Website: crate-barrel
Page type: receipt
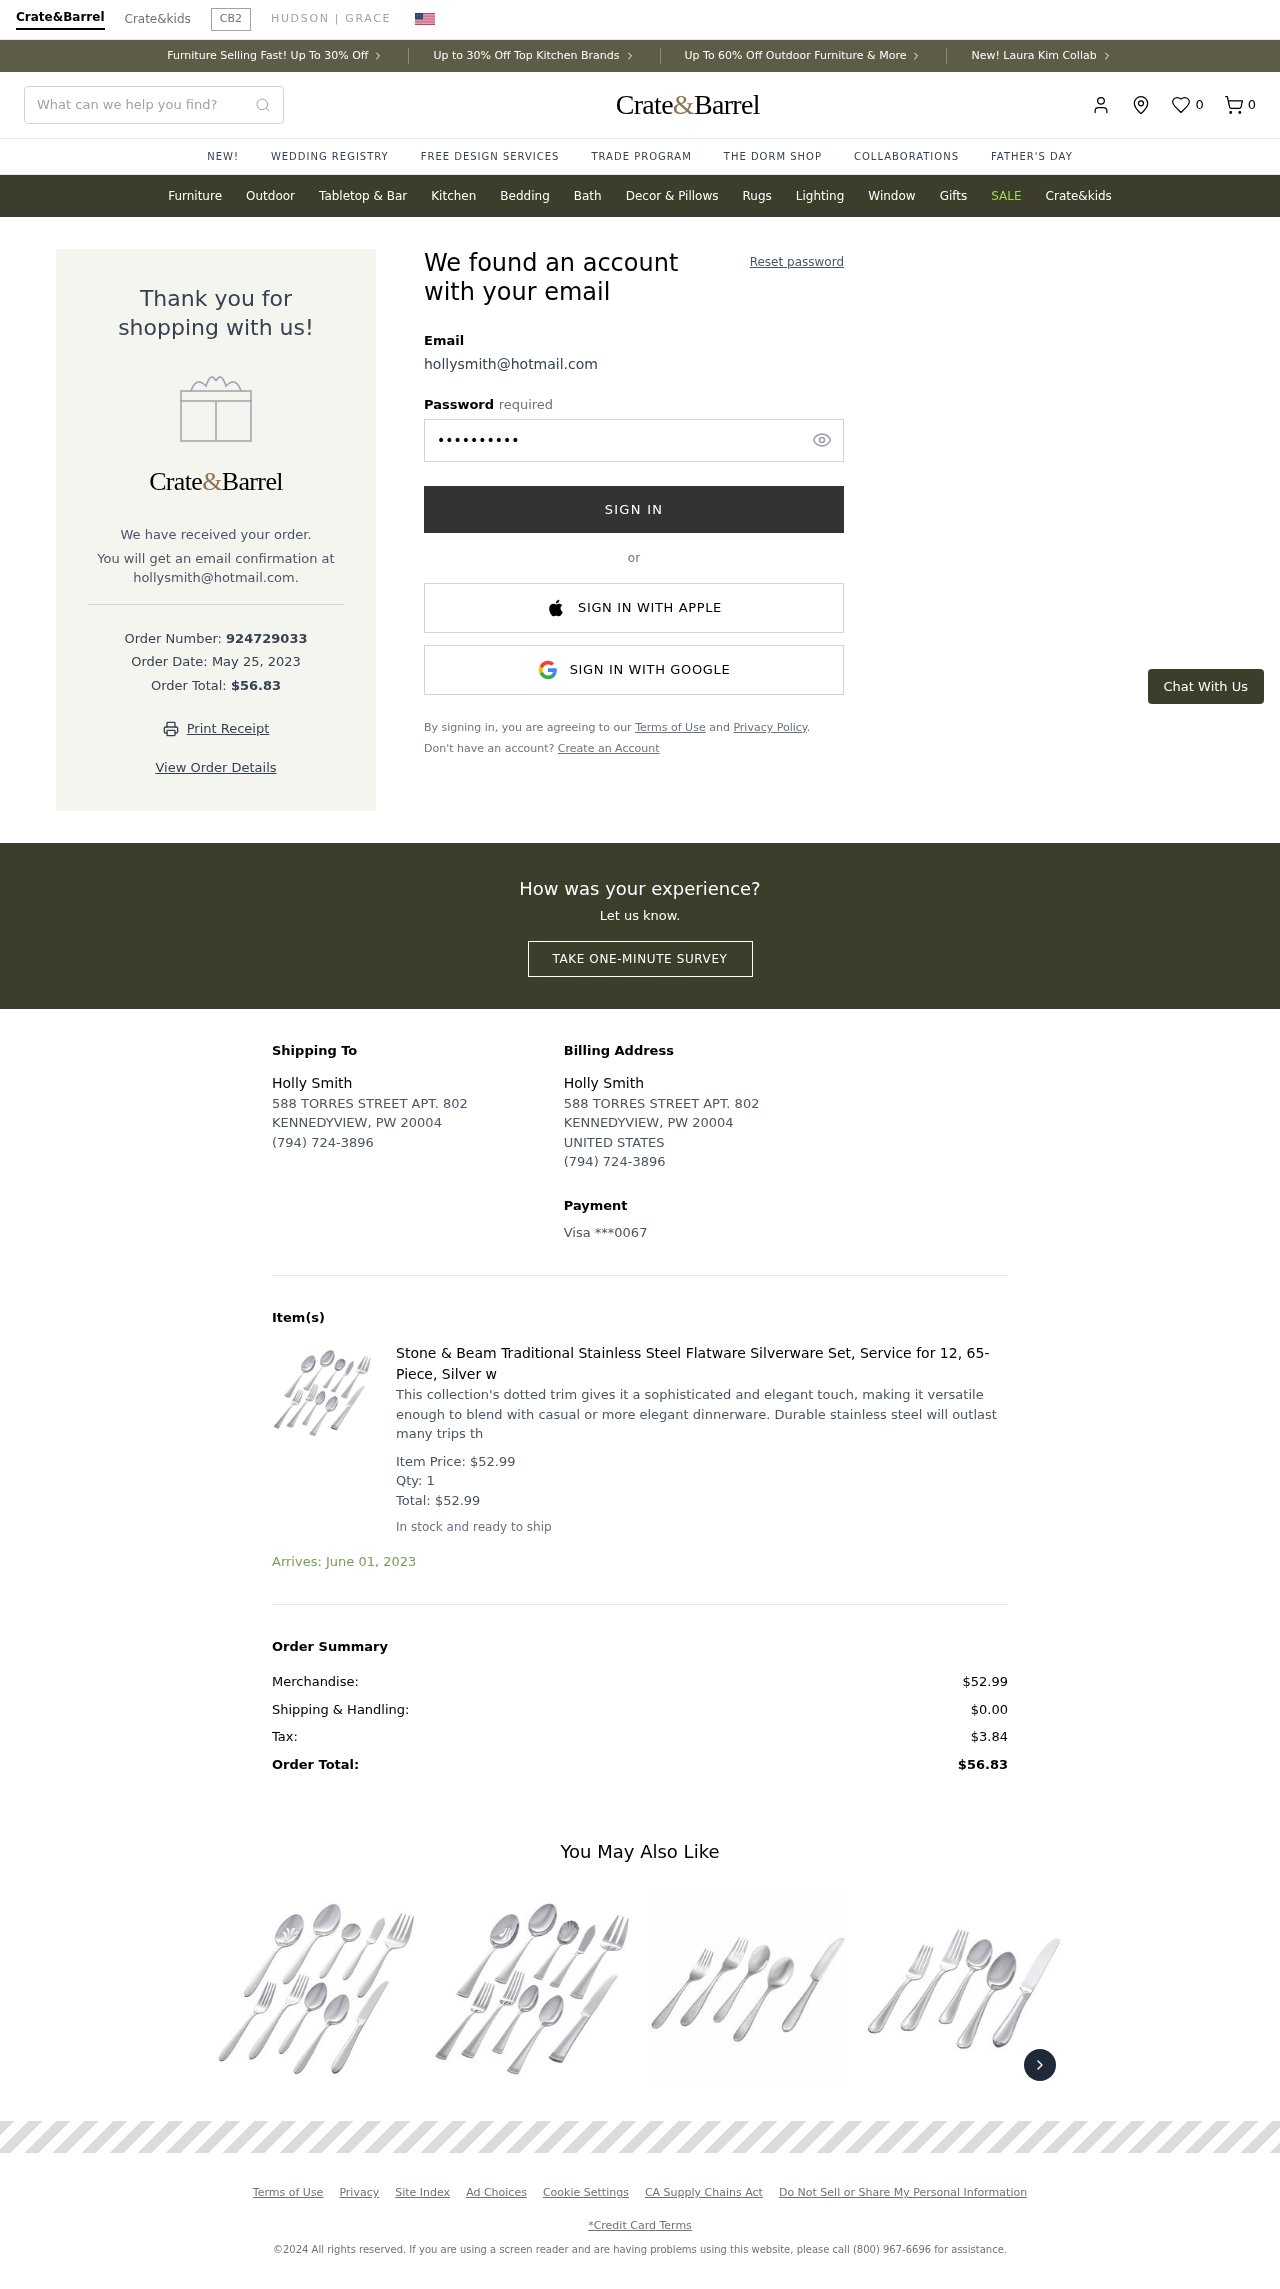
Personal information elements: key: PII_CARD_LAST4
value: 0067
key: PII_CARD_TYPE
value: Visa
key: PII_COUNTRY
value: UNITED STATES
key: PII_EMAIL
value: hollysmith@hotmail.com
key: PII_FULLNAME
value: Holly Smith
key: PII_STREET
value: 588 TORRES STREET APT. 802
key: PII_EMAIL2
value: hollysmith@hotmail.com
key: PII_CITY_STATE_ZIP
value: KENNEDYVIEW, PW 20004
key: PII_PHONE
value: (794) 724-3896
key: PII_FULLNAME2
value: Holly Smith
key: PII_STREET2
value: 588 TORRES STREET APT. 802
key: PII_POSTCODE
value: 20004
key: PII_STATE_ABBR
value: PW
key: PII_STATE
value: PW
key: PII_POSTCODE_FULL
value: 20004
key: PII_POSTCODE_NUMERIC
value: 20004
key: PII_PHONE2
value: (794) 724-3896
Product elements: key: PRODUCT1_DESC
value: This collection's dotted trim gives it a sophisticated and elegant touch, making it versatile enough to blend with casual or more elegant dinnerware. Durable stainless steel will outlast many trips th
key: PRODUCT1_NAME
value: Stone & Beam Traditional Stainless Steel Flatware Silverware Set, Service for 12, 65-Piece, Silver w
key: PRODUCT1_PRICE
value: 52.99
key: PRODUCT1_QUANTITY
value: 1
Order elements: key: ORDER_NUM_ITEMS
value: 0
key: ORDER_ID
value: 924729033
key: ORDER_DATE
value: May 25, 2023
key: ORDER_TOTAL
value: $56.83
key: ORDER_ITEM_TOTAL
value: $52.99
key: ORDER_DELIVERY_DATE
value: Arrives: June 01, 2023
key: ORDER_SUBTOTAL
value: $52.99
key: ORDER_SHIPPING_COST
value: $0.00
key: ORDER_TAX
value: $3.84
Search elements: key: HEADER_SEARCH
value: What can we help you find?
Other elements: key: FAVORITES_COUNT
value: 0